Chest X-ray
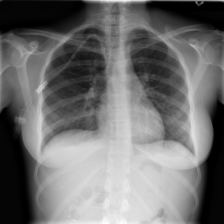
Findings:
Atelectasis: negative
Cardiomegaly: negative
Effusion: positive
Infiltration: negative
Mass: negative
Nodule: negative
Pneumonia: negative
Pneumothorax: negative
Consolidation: negative
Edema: negative
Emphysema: negative
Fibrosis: negative
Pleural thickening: negative
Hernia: negative